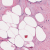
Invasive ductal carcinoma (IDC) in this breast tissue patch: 0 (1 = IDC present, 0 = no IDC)